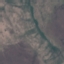
Land use / land cover: HerbaceousVegetation